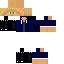
A male human skin with medium skin, wearing blonde long hair dressed in a blue hoodie and black pants, featuring a closed mouth.